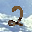
Label: 2